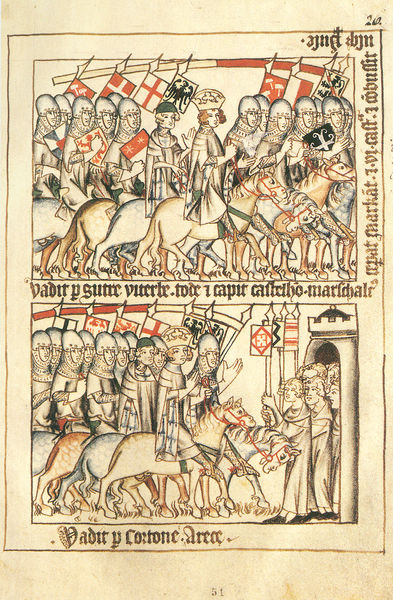
Titel: Trierer Bildhandschrift/Bilderchronik von Kaiser Heinrich VII. und Kurfürst Balduin von Luxemburg 1308-1313/ Kaiser Heinrichs Romfahrt
Schlagwörter: adler, blau, frauen, grün, menschen, männer, schwarz, rot, krone, pferde, reiter, turm, zaumzeug, zügel, schrift, fahnen, zug, banner, könig, soldaten, tor, zinnen, schild, buch, kreuz, torbogen, druck, seite, text, buchstaben, ritter, rüstung, buchseite, wappen, raute, helme, reise, mittelalter, empfang, lanzen, mönche, speere, flaggen, ankunft, latein, schilde, mähnen, tross, nonnen, buchmalerei, latain, latainisch